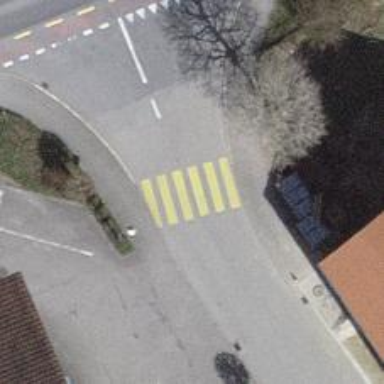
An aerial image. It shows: Uncontrolled zebra crossing on the road.